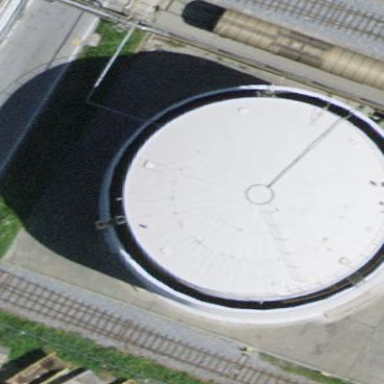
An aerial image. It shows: Industrial building with storage tank.